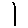
Label: line